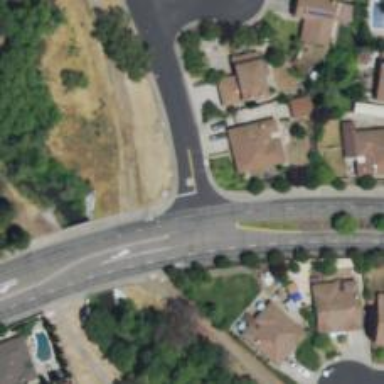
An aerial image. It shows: Road with stop sign.